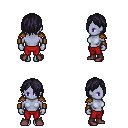
a pixel art fantasy rpg character, female body template, dark elf, purple skin, leather shoulder armor, red pants, raven bangs hairstyle, leather bracers, maroon shoes, four views (front, back, left, right), 2x2 character sprite sheet, small pixel art, hard edges, no anti-aliasing